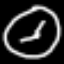
Label: clock